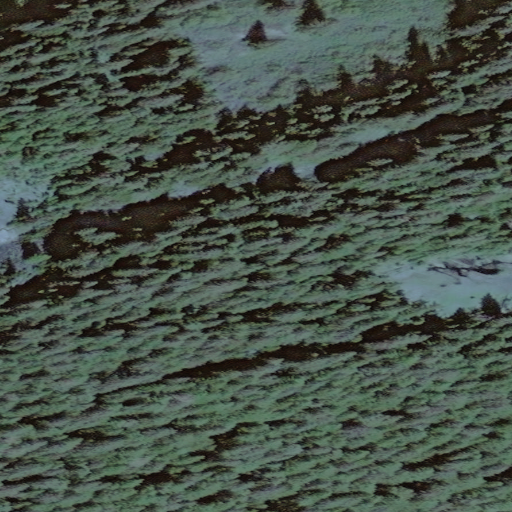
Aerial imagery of hill in Alaska named Nob Hill containing only unknown